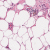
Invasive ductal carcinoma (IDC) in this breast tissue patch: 0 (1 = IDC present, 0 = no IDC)